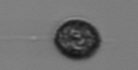
Label: Pseudochattonella_farcimen